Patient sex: F
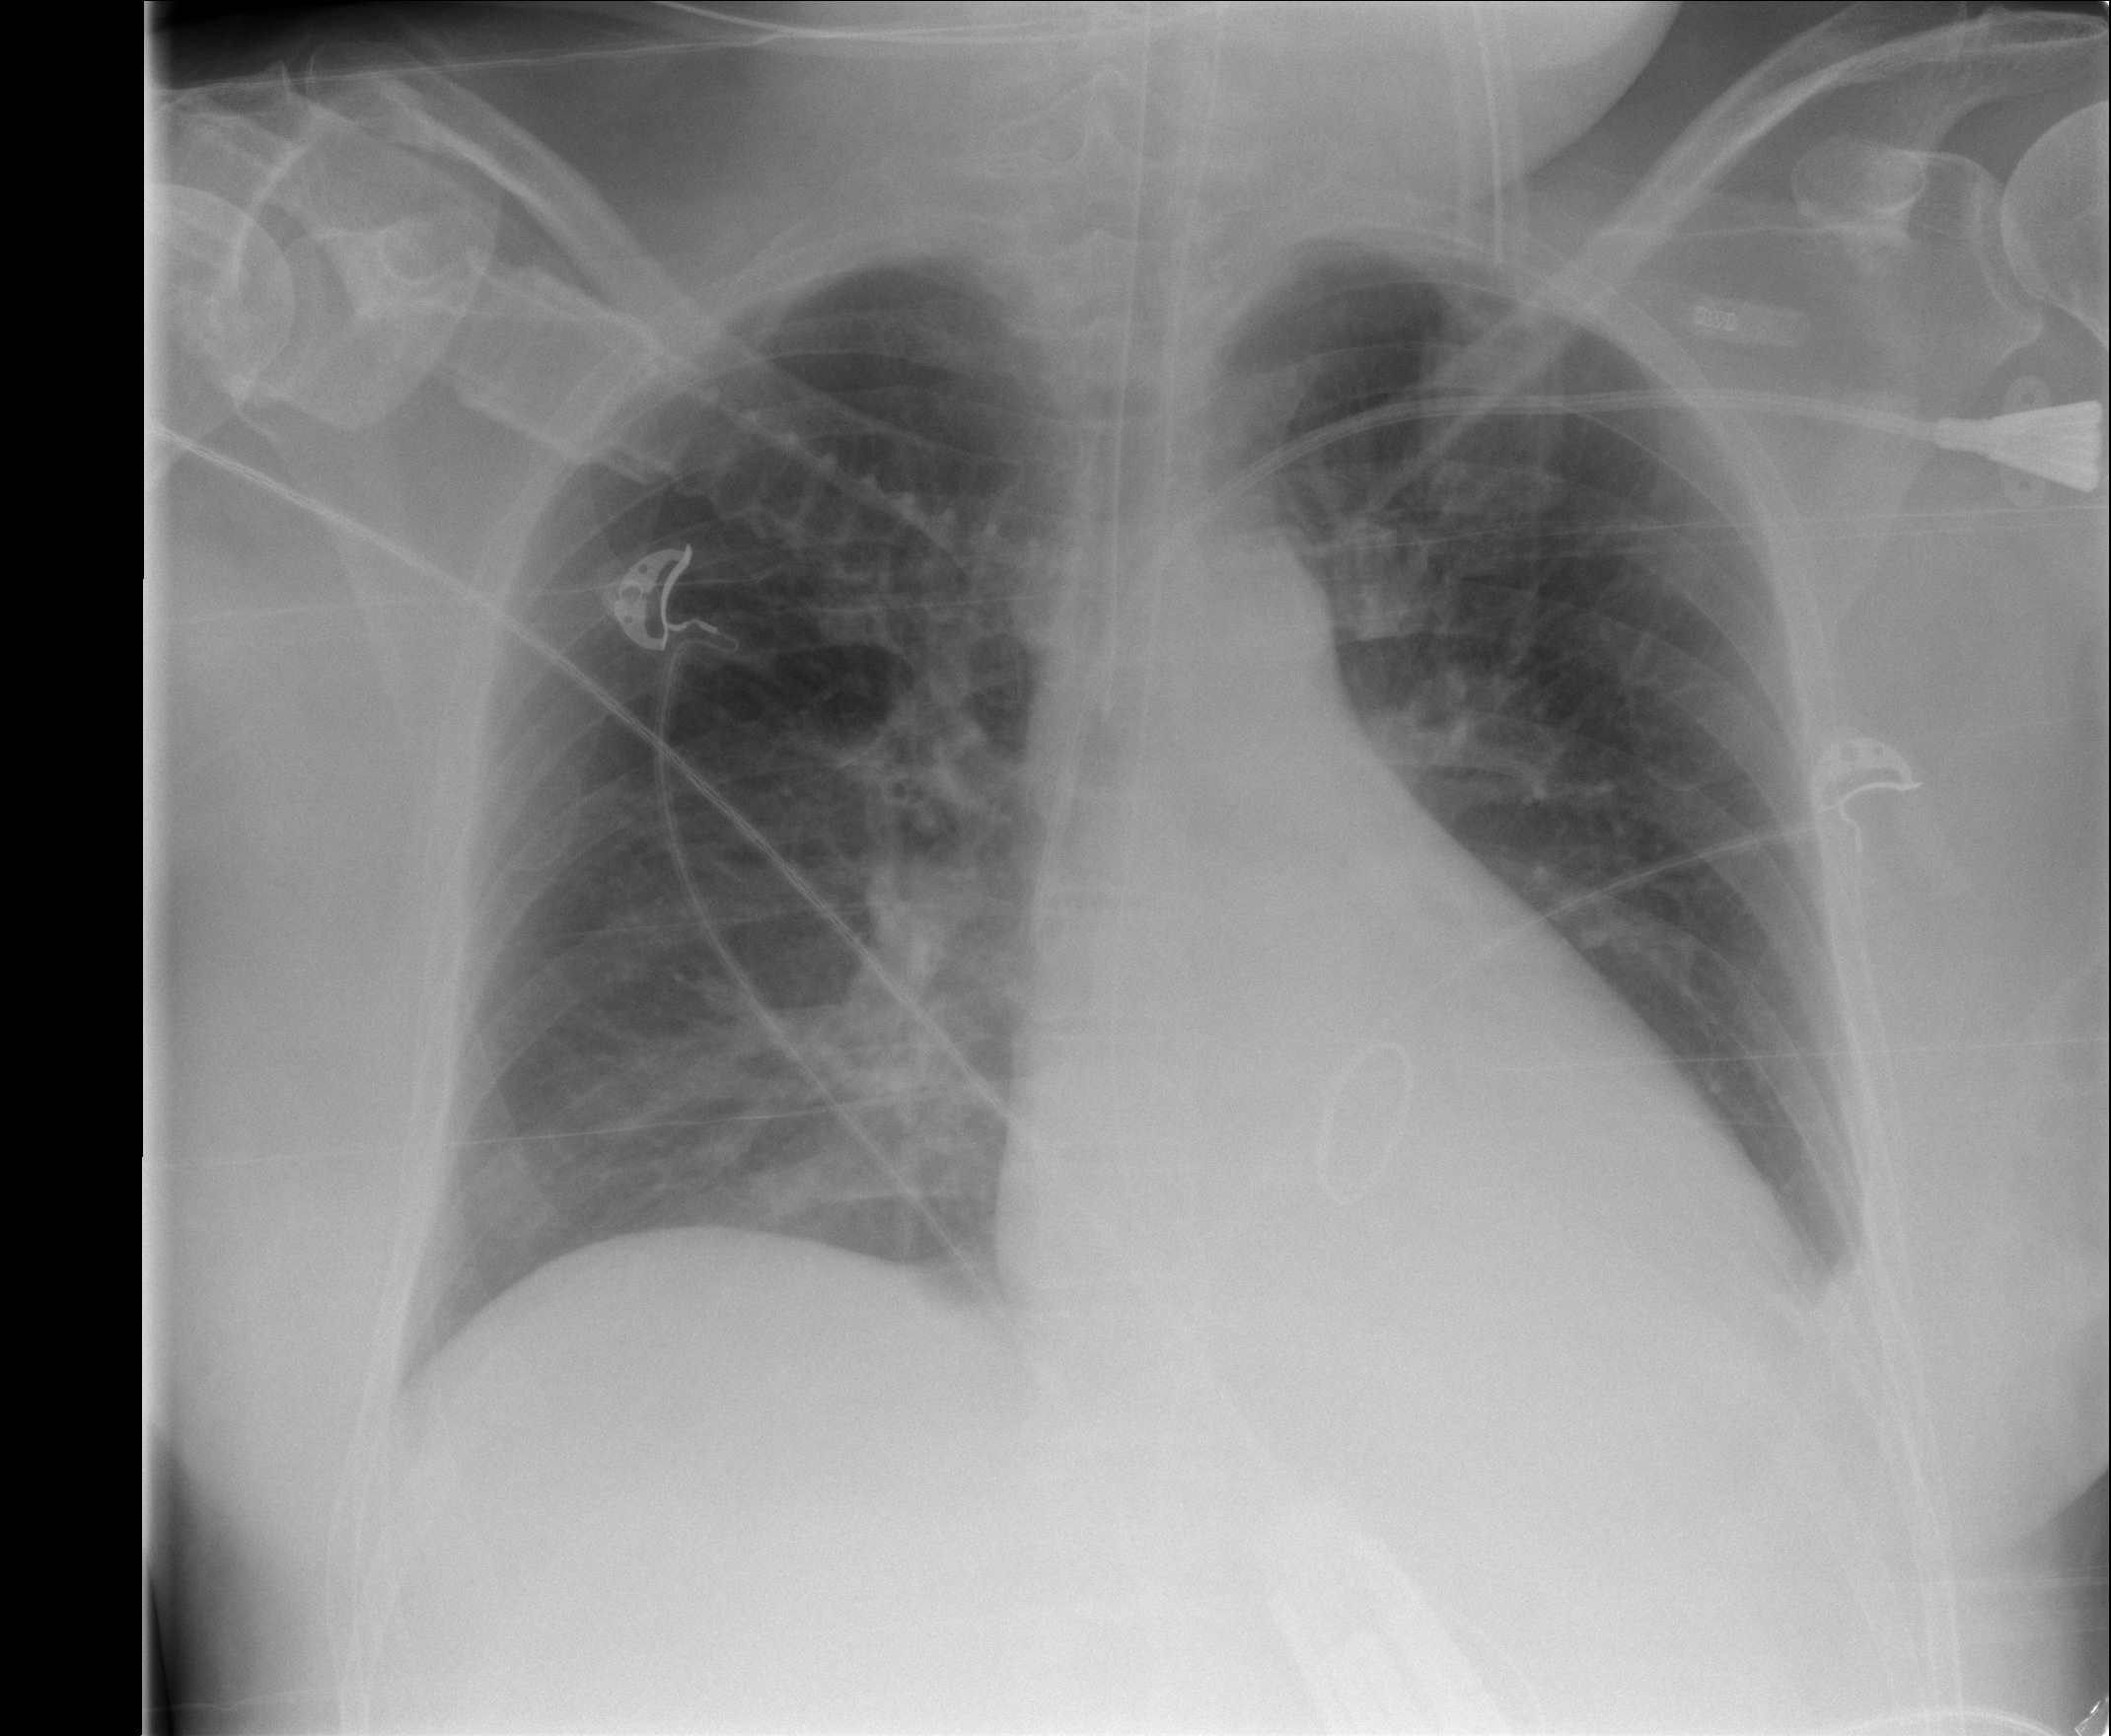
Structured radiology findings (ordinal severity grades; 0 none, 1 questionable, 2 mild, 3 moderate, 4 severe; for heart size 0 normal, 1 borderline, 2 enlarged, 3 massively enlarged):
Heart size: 0
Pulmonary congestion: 0
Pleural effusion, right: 0
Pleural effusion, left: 2
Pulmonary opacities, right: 1
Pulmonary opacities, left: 0
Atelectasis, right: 0
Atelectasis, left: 0